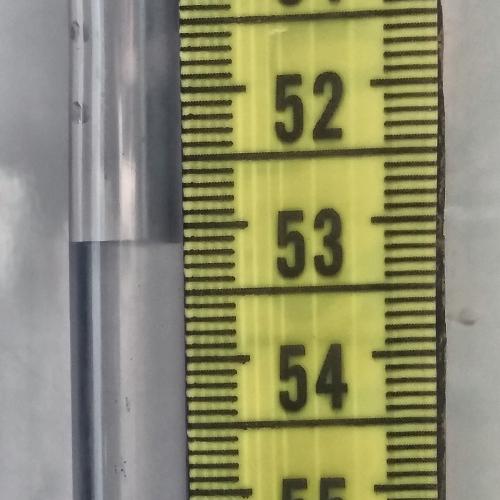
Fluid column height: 53.1 cm